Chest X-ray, AP view. Patient: 60 years old, sex F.
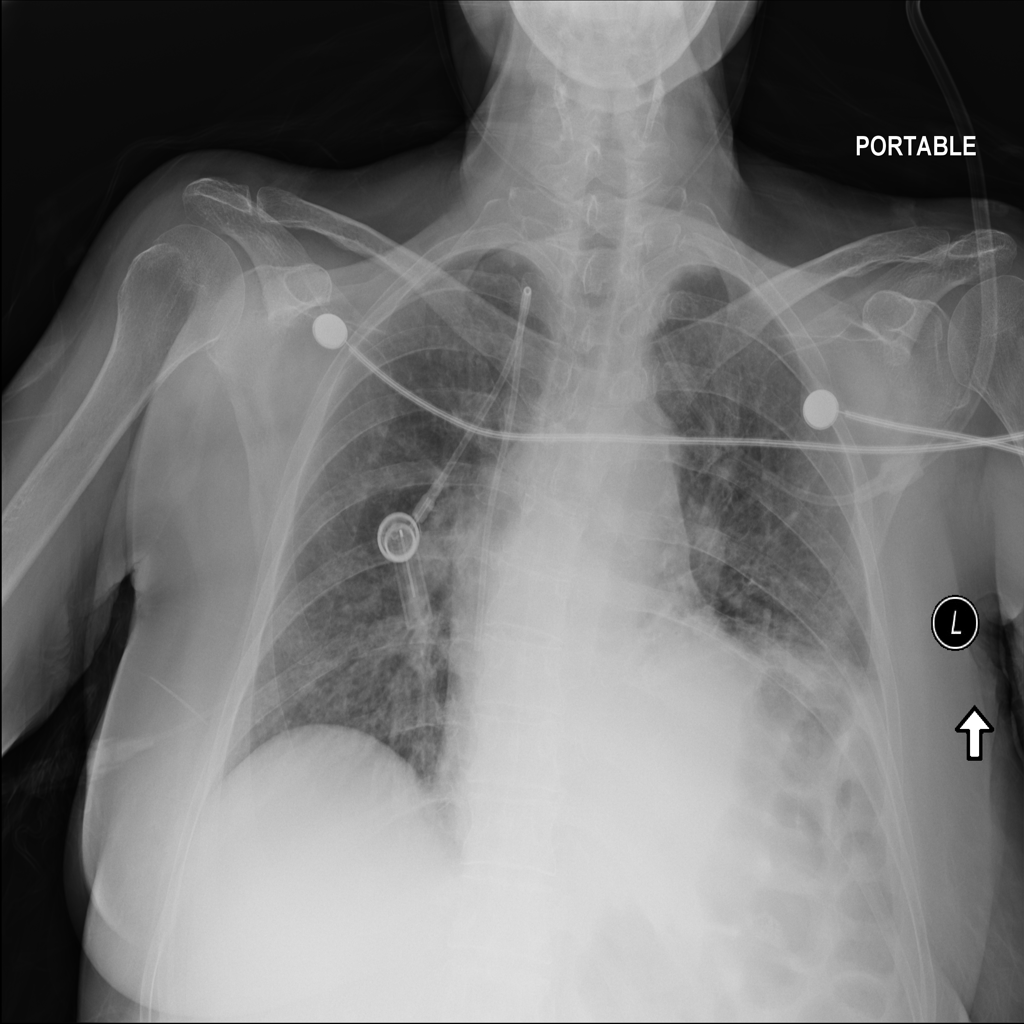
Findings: Atelectasis